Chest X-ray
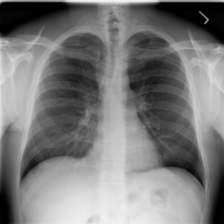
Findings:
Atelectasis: negative
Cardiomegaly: negative
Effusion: negative
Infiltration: negative
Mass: negative
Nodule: negative
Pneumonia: negative
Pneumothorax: negative
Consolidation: negative
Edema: negative
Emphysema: negative
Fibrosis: negative
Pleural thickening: negative
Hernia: negative